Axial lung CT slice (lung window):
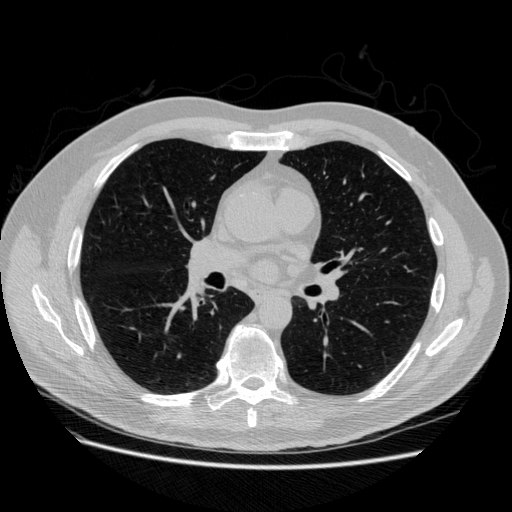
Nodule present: no